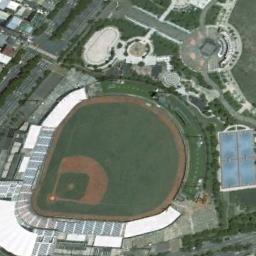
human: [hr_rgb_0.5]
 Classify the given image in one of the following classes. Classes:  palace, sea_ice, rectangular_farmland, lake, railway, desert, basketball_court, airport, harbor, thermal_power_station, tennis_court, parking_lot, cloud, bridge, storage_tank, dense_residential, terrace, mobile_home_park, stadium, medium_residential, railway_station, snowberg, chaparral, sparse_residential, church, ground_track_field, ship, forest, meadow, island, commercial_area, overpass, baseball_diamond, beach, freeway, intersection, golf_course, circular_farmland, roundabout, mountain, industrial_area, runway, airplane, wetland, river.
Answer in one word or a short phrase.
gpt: stadium